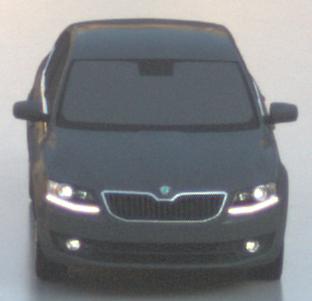
Make: Skoda
Model: Octavia 1.2 TSI
Detailed model: Octavia (III) Limousine
Model produced from: 2013/02
Model produced until: 2015/04
Doors: 5
Color: gray
Road condition: wet road
Daytime: sunrise or sunset
Contrast: low contrast